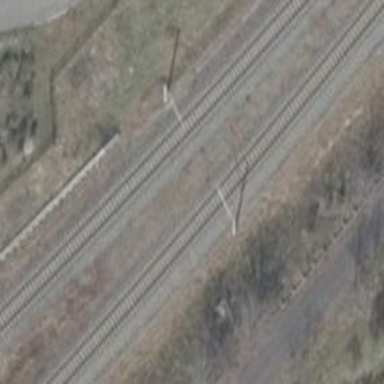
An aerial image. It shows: Railway signal.